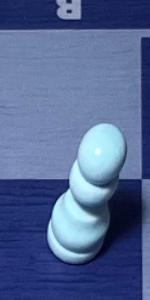
Label: Pawn_White